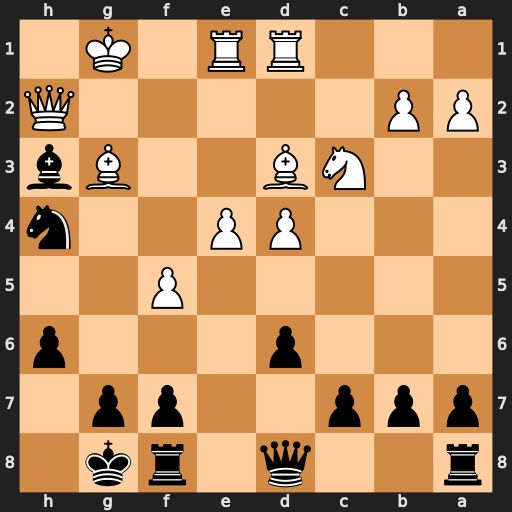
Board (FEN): r2q1rk1/ppp2pp1/3p3p/5P2/3PP2n/2NB2Bb/PP5Q/3RR1K1
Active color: b
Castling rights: -
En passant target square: -
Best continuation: Nf3+ Kh1 Nxh2